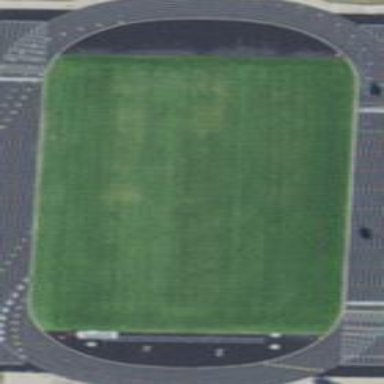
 providing space for leisure sports activities."